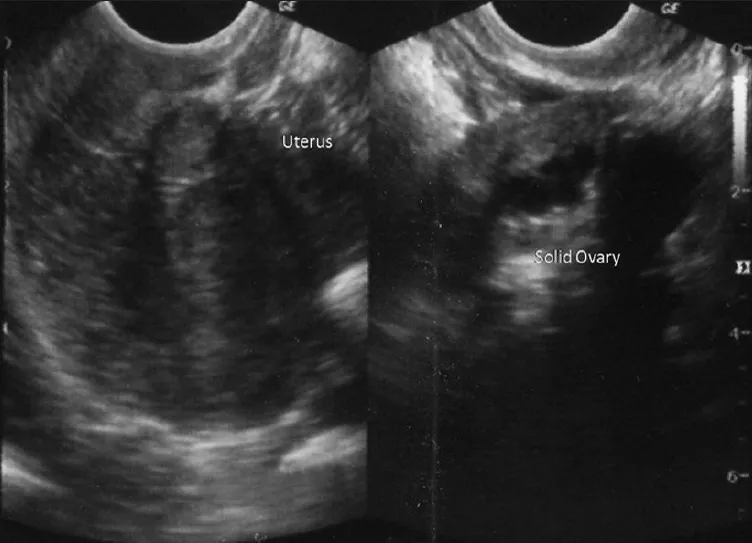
Pelvic USG.
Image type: radiology (ultrasound)